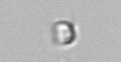
Label: nanoplankton_mix